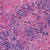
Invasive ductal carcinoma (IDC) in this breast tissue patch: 1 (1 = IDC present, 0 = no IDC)